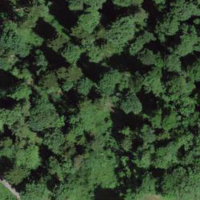
EUNIS habitat code: 44
Species observed at this site:
Sanicula europaea